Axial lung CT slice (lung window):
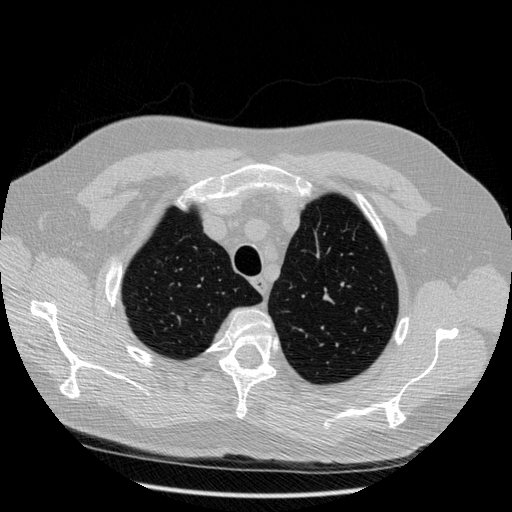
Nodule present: no